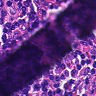
Metastatic tissue present: no